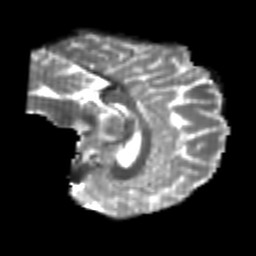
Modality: T2w
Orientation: sagittal
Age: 24
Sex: male
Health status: healthy
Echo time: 0.074 s